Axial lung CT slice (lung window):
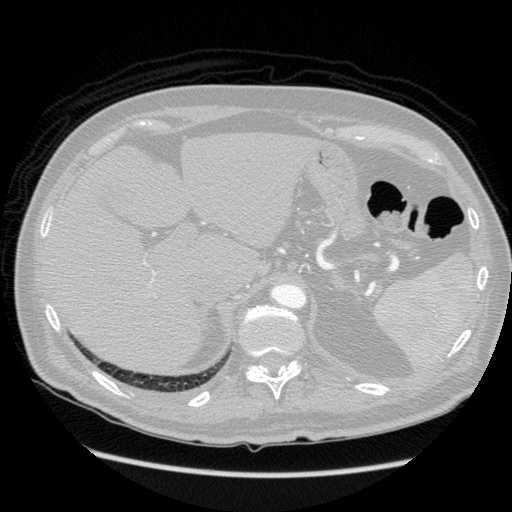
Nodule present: no